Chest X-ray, PA view. Patient: 8 years old, sex M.
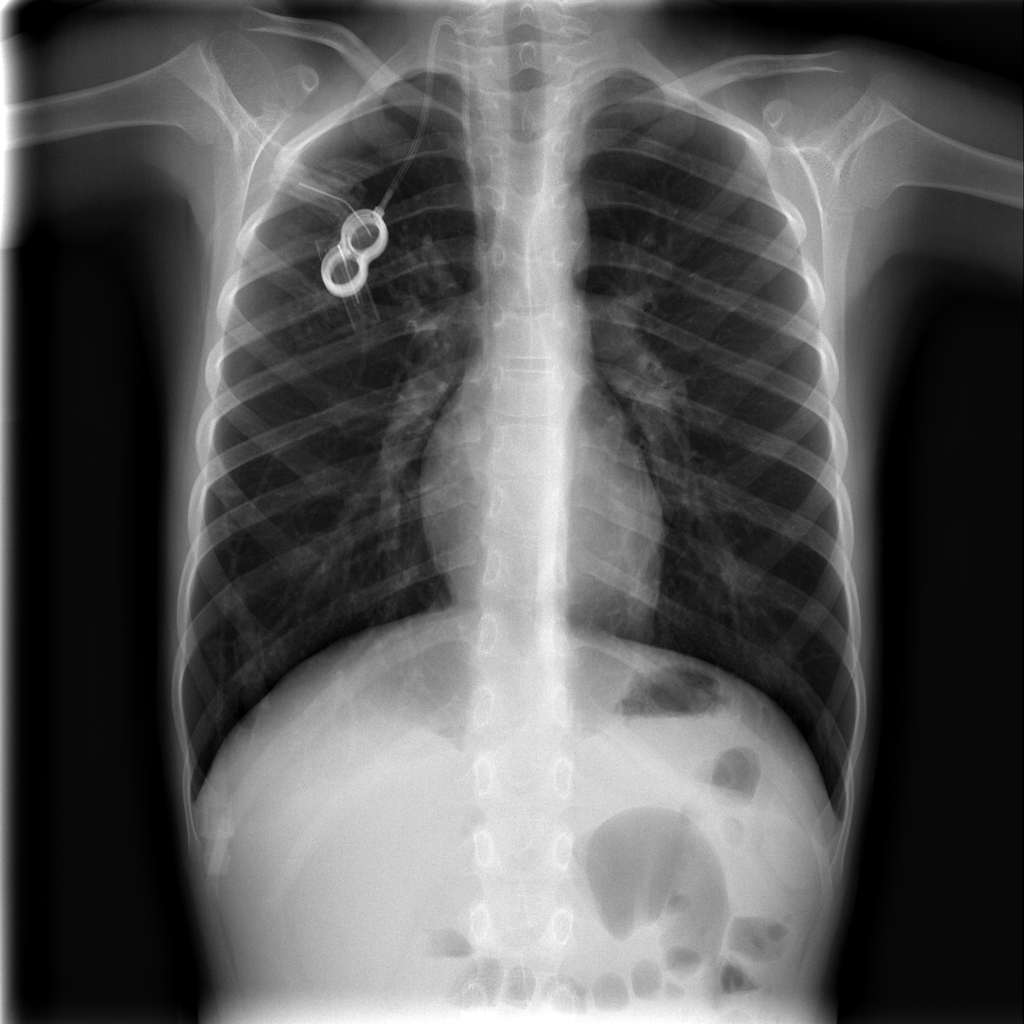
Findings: No Finding